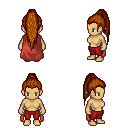
a pixel art fantasy rpg character, female body template, human, tanned skin, maroon cape, red pants, brunette extra-long topknot hairstyle, four views (front, back, left, right), 2x2 character sprite sheet, small pixel art, hard edges, no anti-aliasing